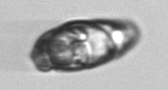
Label: Warnowia